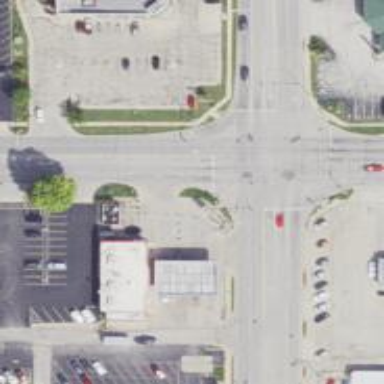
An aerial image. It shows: Marked road crossing.